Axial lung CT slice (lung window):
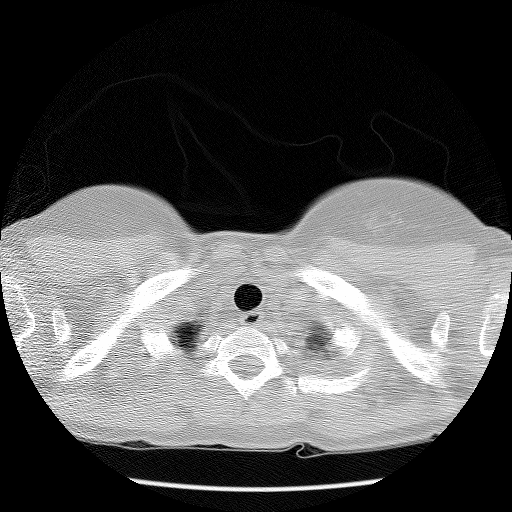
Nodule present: no